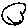
Label: smiley face